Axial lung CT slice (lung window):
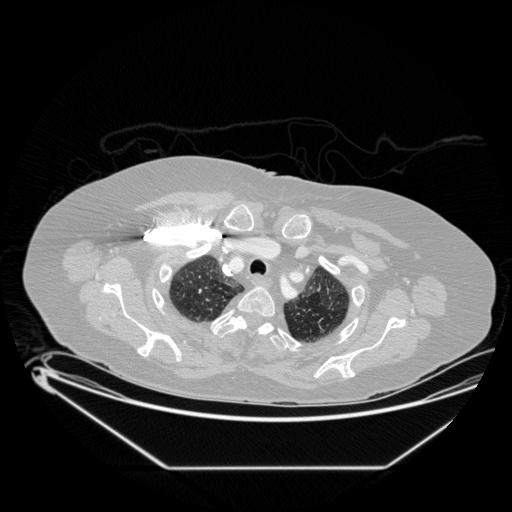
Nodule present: no